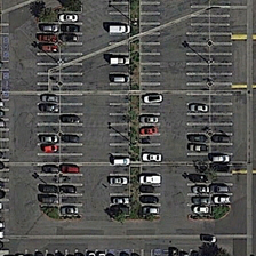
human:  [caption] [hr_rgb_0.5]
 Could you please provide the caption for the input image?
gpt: There are lots of vacant parking spaces.

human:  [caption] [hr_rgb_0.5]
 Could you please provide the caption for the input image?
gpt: There are lots of parking spaces.

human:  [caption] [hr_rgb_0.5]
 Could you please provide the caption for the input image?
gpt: There are lots of parking lots.

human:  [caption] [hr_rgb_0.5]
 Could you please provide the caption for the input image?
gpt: There are lots of idle parking spaces.

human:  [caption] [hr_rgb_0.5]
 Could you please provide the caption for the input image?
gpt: There are many idle parking lots.